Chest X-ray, PA view. Patient: 47 years old, sex F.
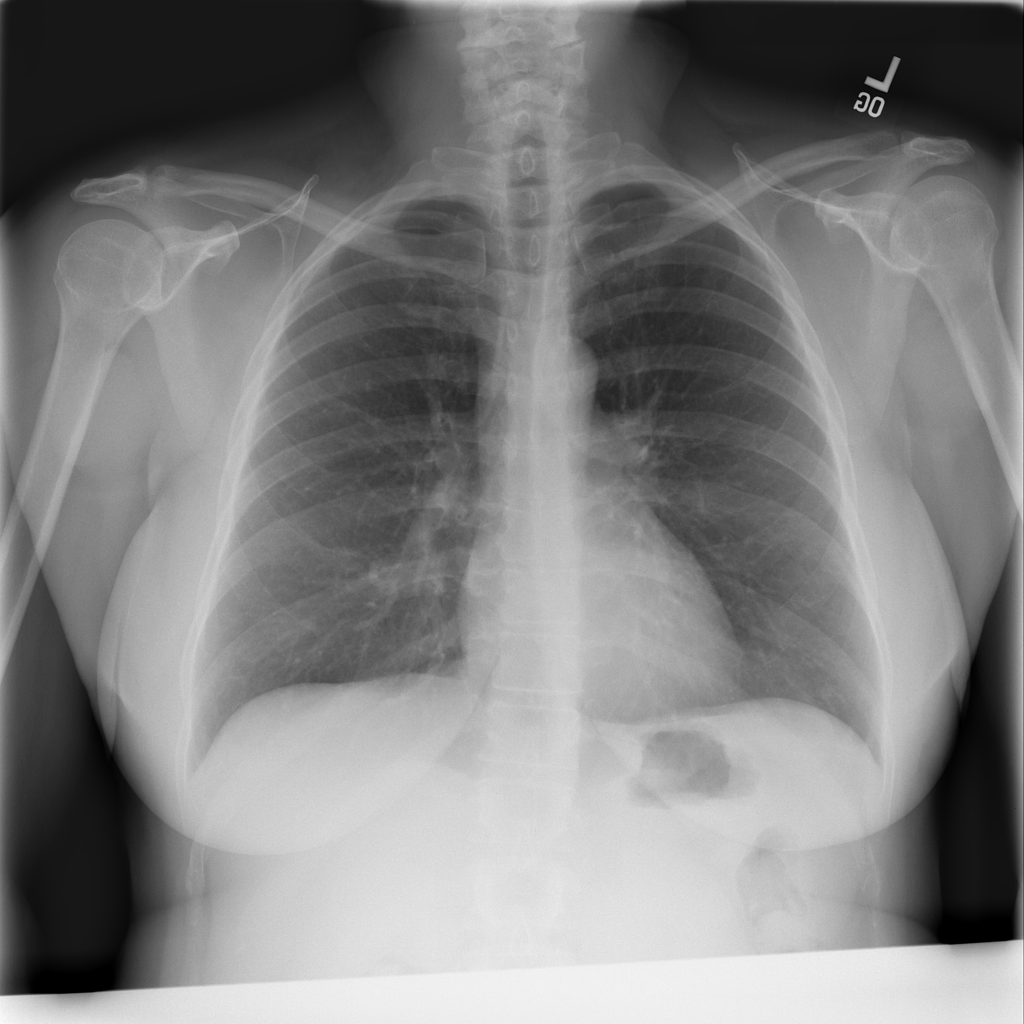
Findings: No Finding